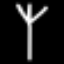
Label: fork